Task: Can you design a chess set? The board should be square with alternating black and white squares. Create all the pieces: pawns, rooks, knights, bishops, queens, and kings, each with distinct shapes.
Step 2526:
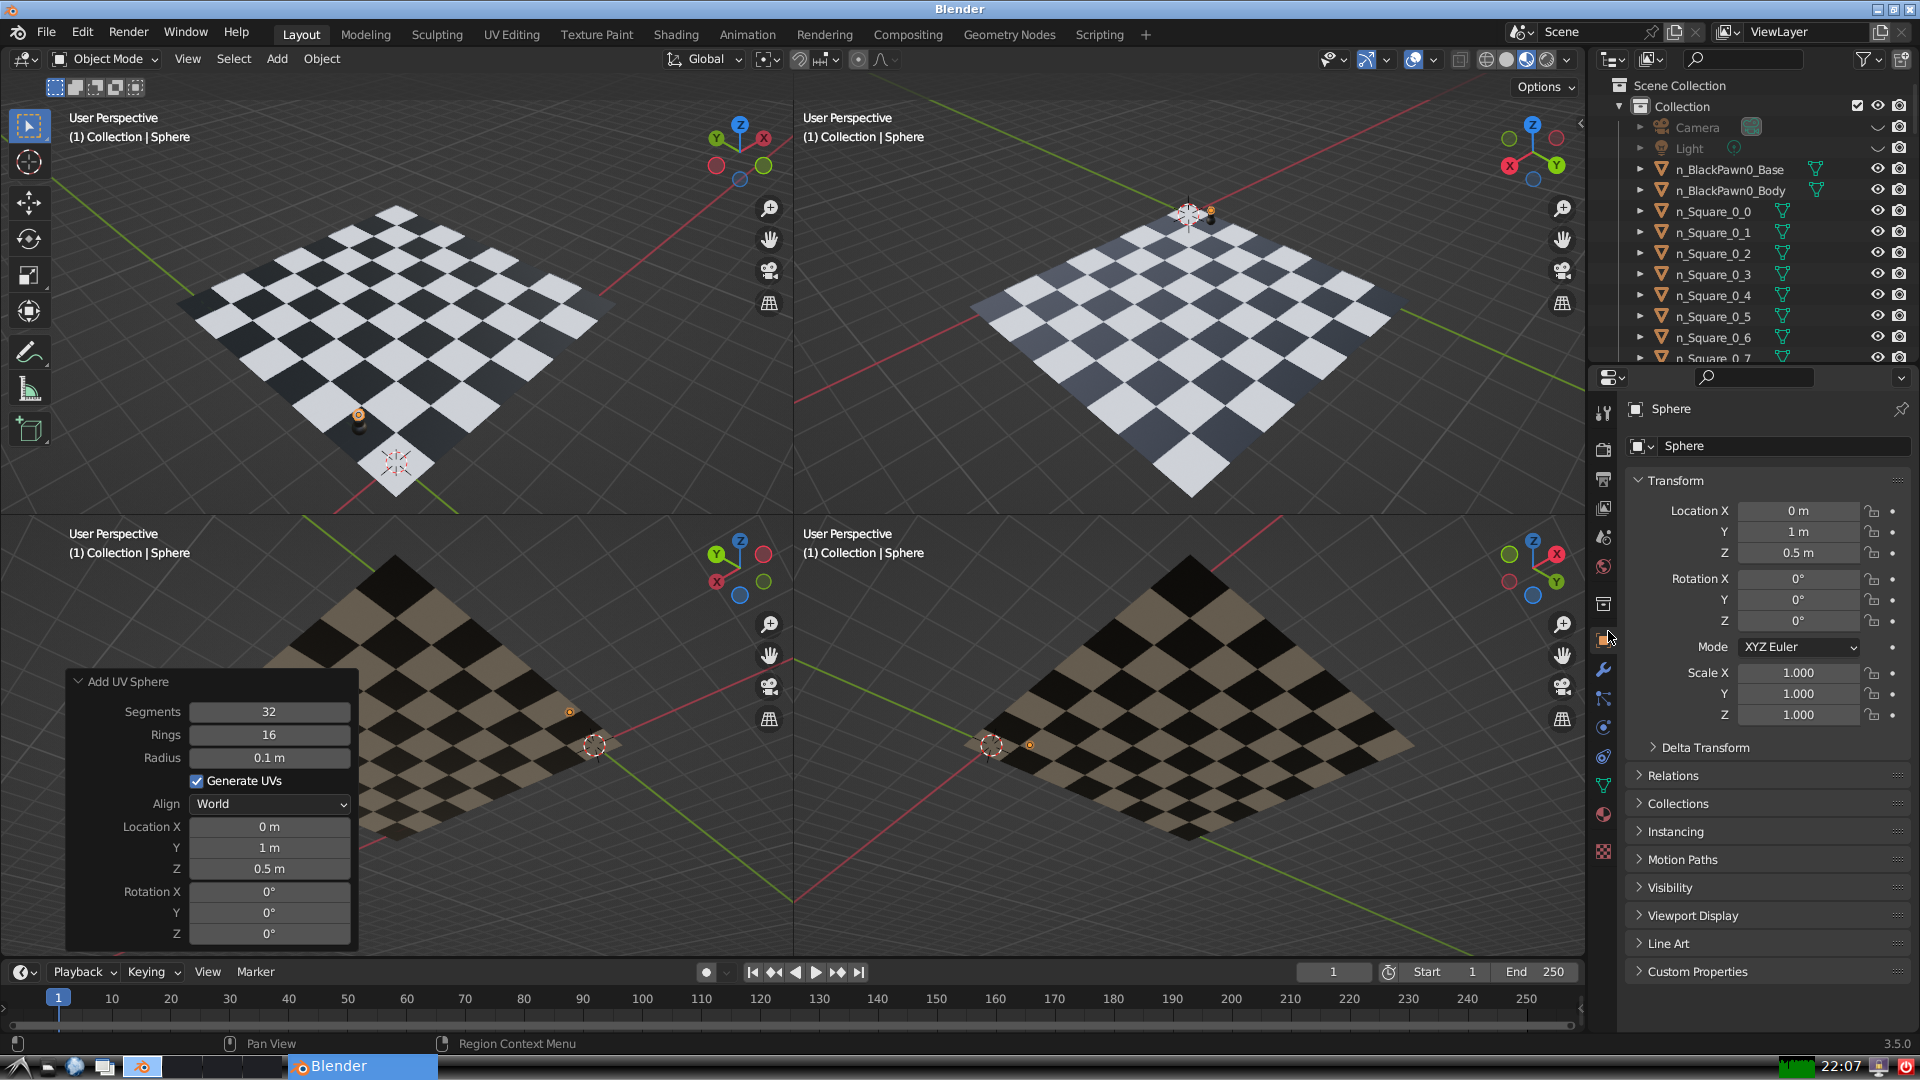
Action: {"mouse_move": [1732, 445]}